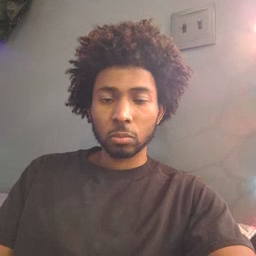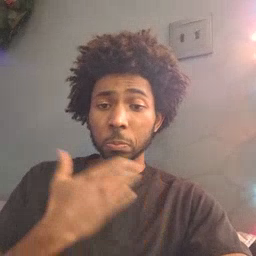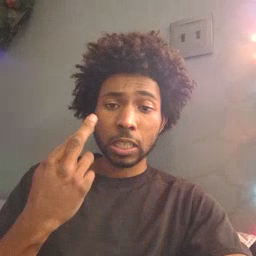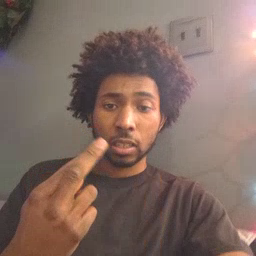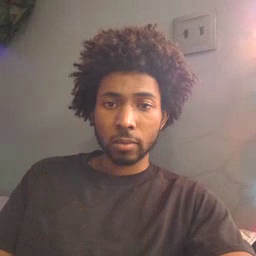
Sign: beside